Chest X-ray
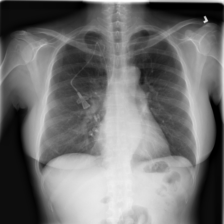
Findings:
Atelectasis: positive
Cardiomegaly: negative
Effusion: negative
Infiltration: positive
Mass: negative
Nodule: negative
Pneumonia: negative
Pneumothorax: negative
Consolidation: negative
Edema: negative
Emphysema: negative
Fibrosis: negative
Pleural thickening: negative
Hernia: negative